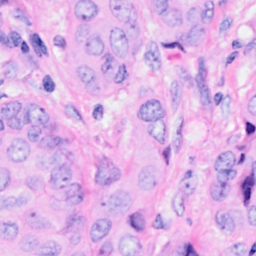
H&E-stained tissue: Breast